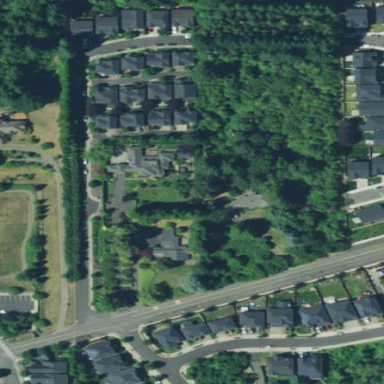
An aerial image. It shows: Residential area consisting of single-family homes.